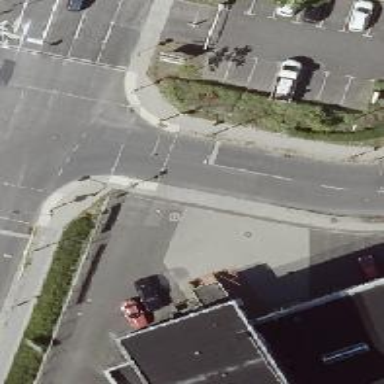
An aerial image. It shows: Crossing with traffic signals.